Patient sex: F
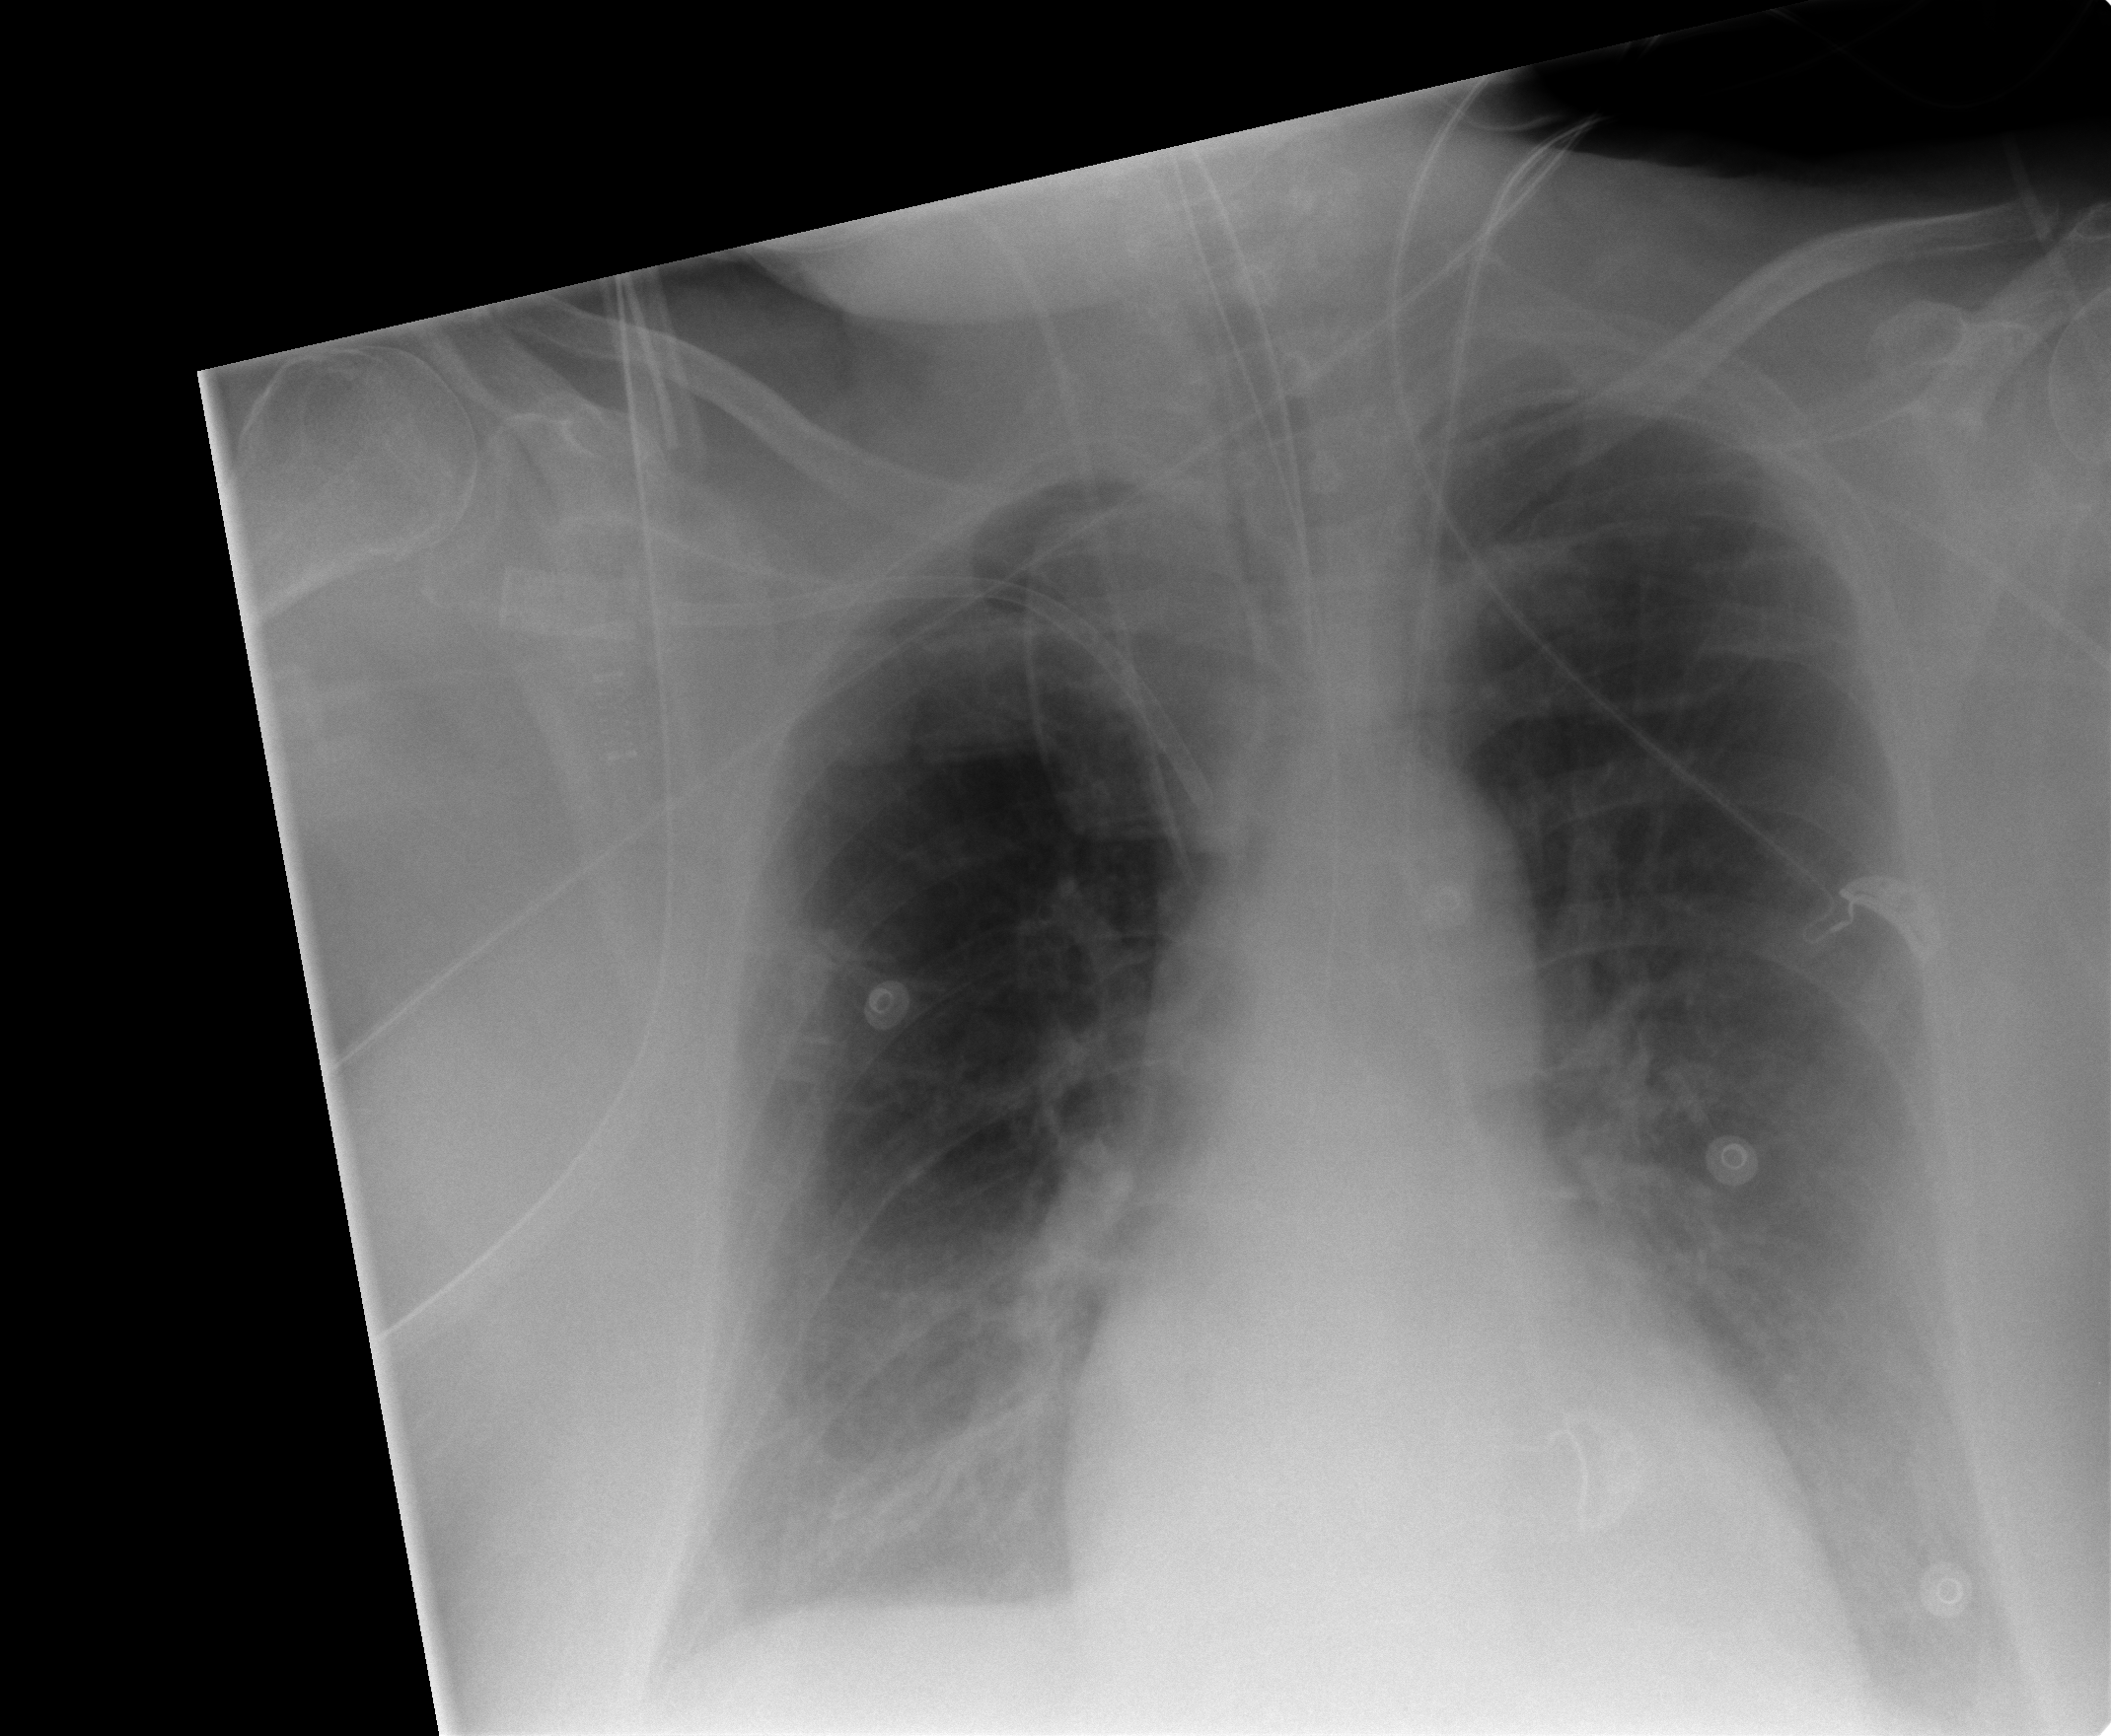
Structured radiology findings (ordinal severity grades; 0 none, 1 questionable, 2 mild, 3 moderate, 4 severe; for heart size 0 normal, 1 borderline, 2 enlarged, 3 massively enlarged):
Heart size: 2
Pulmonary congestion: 2
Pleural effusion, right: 1
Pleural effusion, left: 1
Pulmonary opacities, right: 0
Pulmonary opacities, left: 0
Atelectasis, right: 2
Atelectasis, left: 2